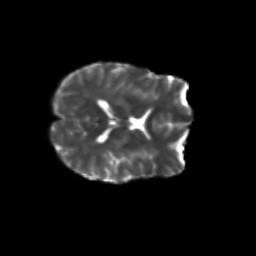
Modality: T2w
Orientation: axial
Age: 31
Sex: female
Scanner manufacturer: siemens
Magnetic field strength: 3 T
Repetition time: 3.5 s
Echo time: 0.104 s